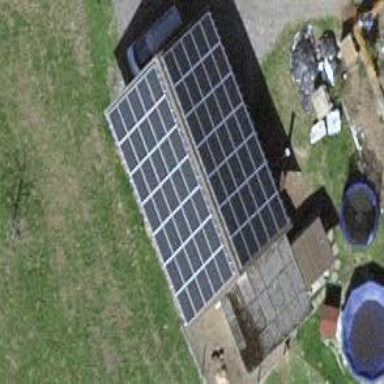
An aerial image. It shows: Solar power generator.